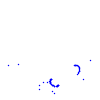
Particle: proton